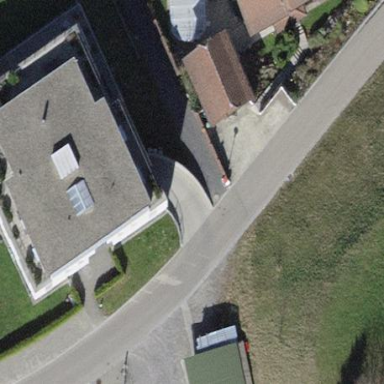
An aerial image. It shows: Residential building.